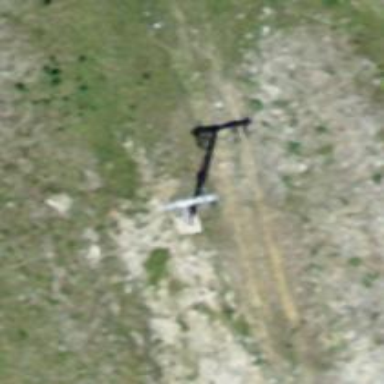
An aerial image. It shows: Pylon for aerialway.